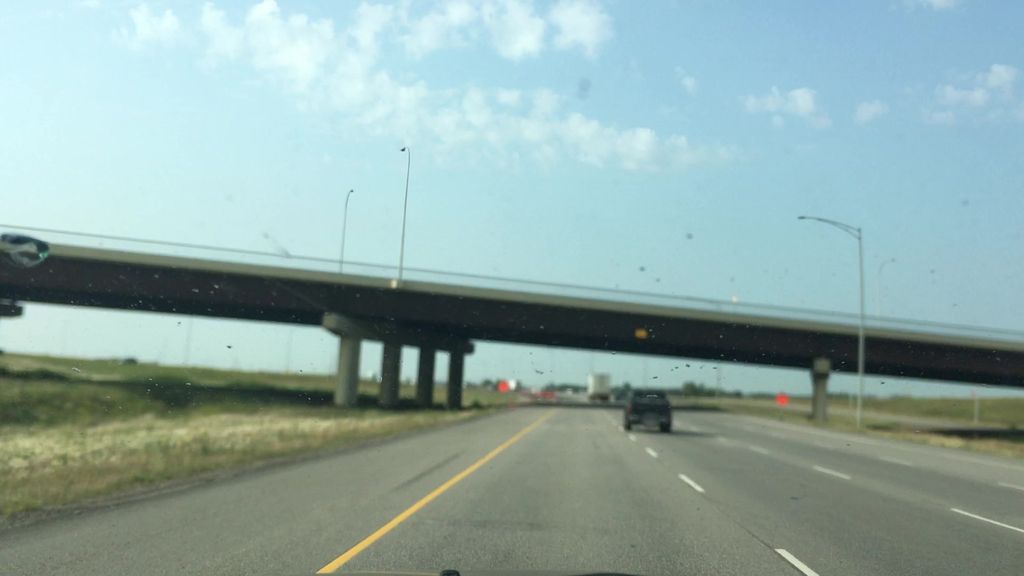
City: edmonton